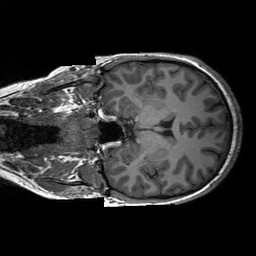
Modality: T1w
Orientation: coronal
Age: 26
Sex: female
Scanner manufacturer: siemens
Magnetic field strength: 3 T
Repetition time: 2.3 s
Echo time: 0.00233 s